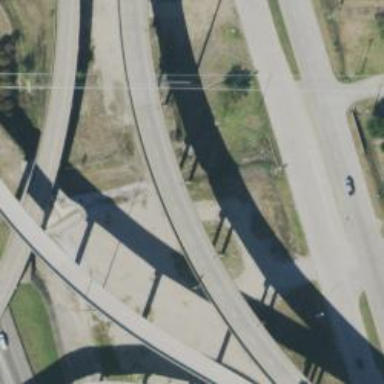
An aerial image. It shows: Bridge over motorway_link.